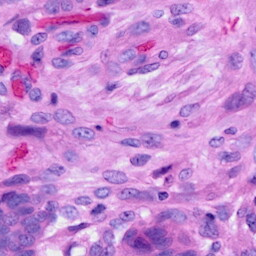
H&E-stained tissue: Ovarian